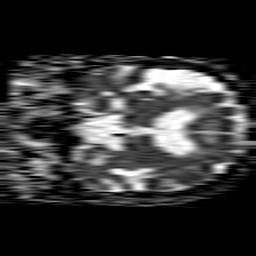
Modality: ADC
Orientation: coronal
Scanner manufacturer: philips
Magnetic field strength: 1.5 T
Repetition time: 4.6 s
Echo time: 0.08631 s